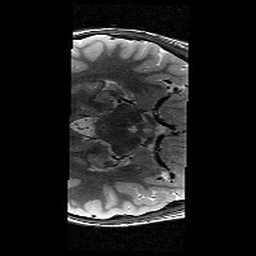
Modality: T2w
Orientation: axial
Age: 13
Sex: female
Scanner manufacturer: siemens
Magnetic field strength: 3 T
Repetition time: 9.23 s
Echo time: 0.067 s